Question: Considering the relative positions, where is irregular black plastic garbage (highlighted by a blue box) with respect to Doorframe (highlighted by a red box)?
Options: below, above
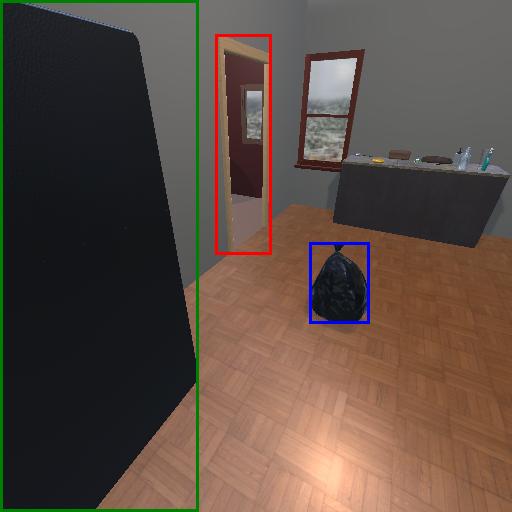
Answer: below